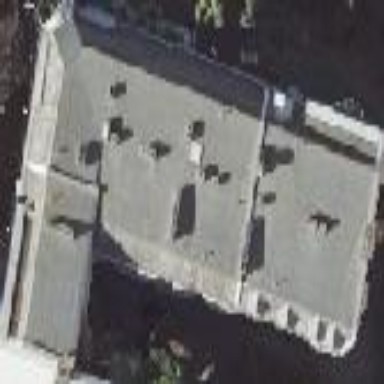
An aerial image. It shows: Building with double saltbox roof shape.